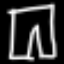
Label: pants